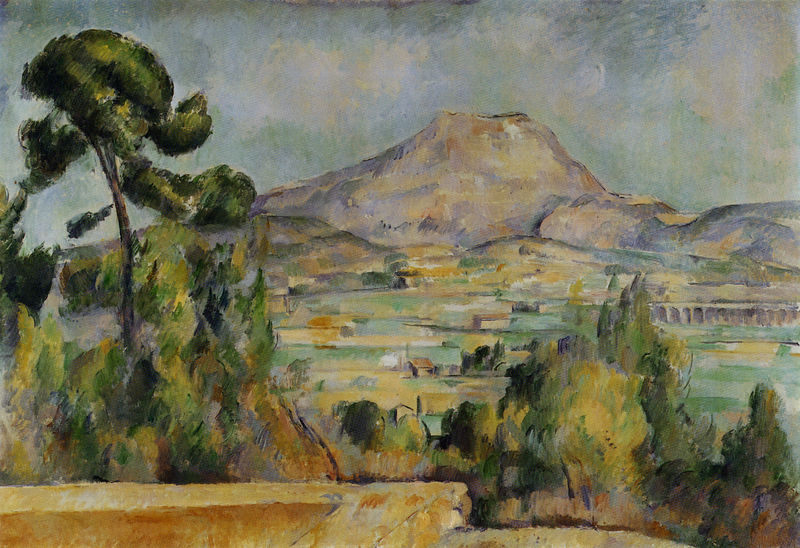
Titel: La Montagne Sainte-Victoire
Künstler: Paul Cézanne
Standort: Paris
Institution: Musée d'Orsay
Schlagwörter: baum, berg, blau, blätter, felsen, gemälde, himmel, laub, meer, schatten, wasser, weiß, wolken, aquarell, bäume, cezanne, fluss, gelb, grün, impressionismus, landschaft, ocker, sand, braun, bunt, frankreich, grau, hell, licht, orange, pfeiler, schwarz, vordergrund, blick, gras, haus, rot, wiese, beige, teppich, zylinder, stein, öl, baumstamm, erde, feld, felder, ferne, häuser, hügel, natur, stamm, brücke, brüstung, busch, büsche, gewässer, sträucher, wiesen, gold, rosa, tal, wald, anhöhe, kamin, balkon, terrasse, wellen, ansicht, italien, ort, moderne, warm, berge, flächen, gebirge, gipfel, hang, kette, mauer, farbe, lila, violett, massiv, französisch, stämme, flicken, impressionistisch, stimmung, striche, silhouetten, provence, kegel, vulkan, palette, pinsel, farbauftrag, flecken, paul, paul cezanne, pinselstriche, platane, leicht, pinien, aquädukt, plateau, viadukt, pinie, gestrüpp, mont ventoux, breit, vesuv, aquadukt, parzellen, neapel, mont, pastps, gelg, vesus, victoire, saint, campanien, modulation, erloschen, lils, st.victoire, konturne, montagne sainte victoire, vilkan, trpaul cezanne, provende, montagne saint-victoir, pniselstriche